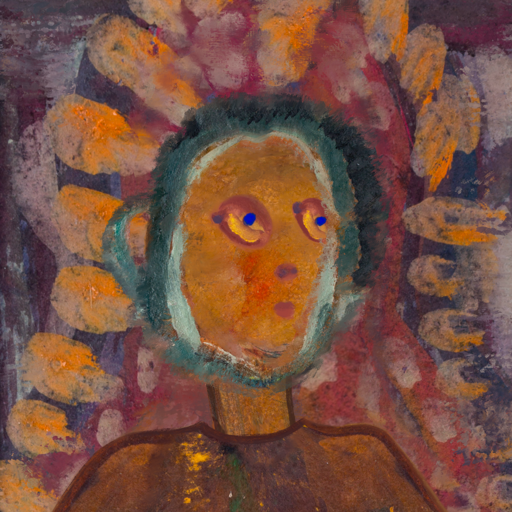
Background: Doll, Head And Neck Side: Pipe, Face Side: Mother_And_Son_Son, Bust: Comrade, Hair Side: Boggyland, Head Accessory: Blank, Second Necklace: Blank, Necklace: Blank, Baby: Blank